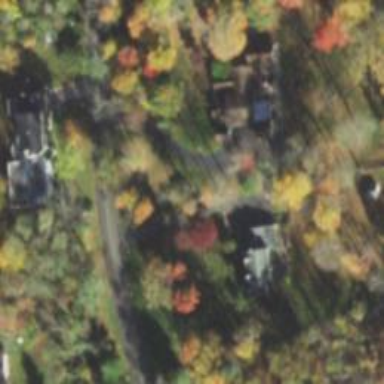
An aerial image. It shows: Driveway leading to service road.